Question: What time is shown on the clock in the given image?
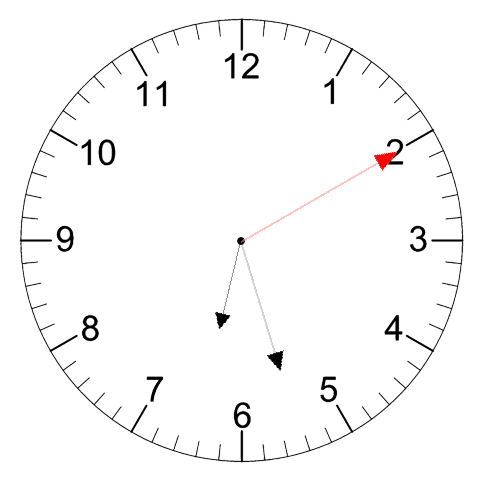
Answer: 06:27:10